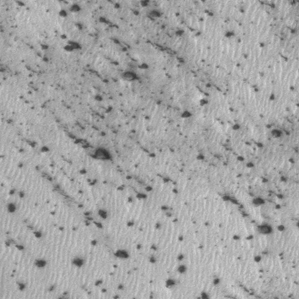
Label: frost